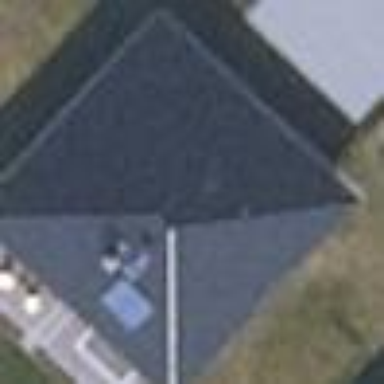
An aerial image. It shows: Building with hipped roof shape.